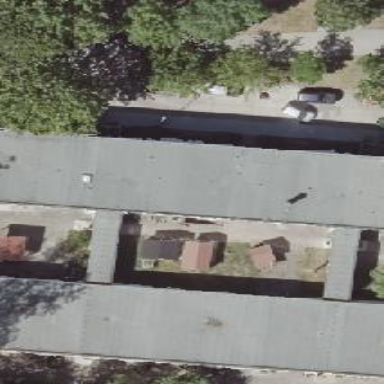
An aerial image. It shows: Flat roof kindergarten building.